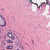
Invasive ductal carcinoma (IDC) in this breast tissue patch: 0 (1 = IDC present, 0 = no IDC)